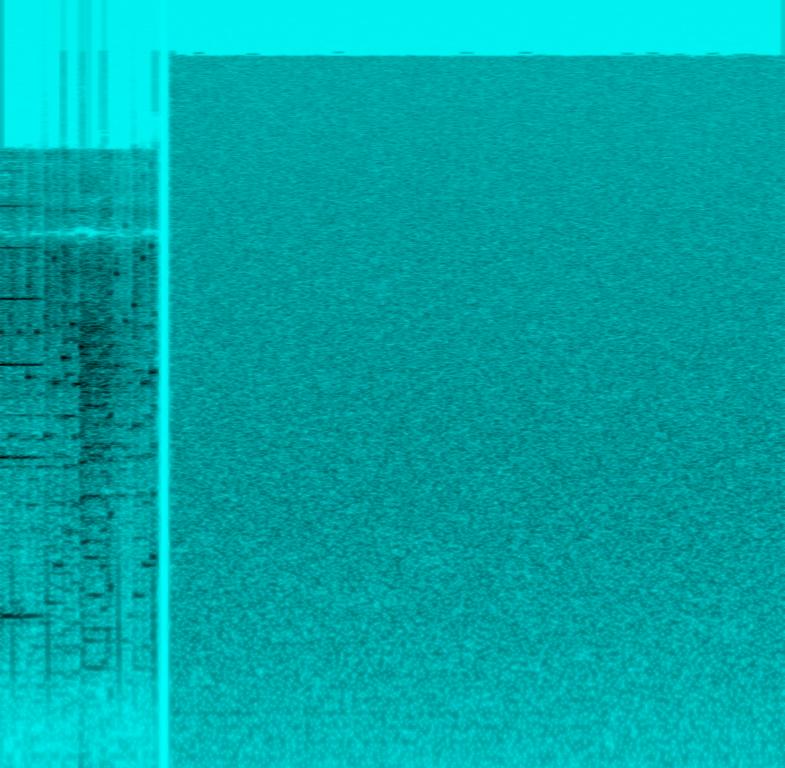
The low quality recording features an uptempo chiptune song playing in the background with some synth bells sound effects. In the second half of the loop, there is a loud static noise. The recording is in mono, thin - as it lacks bass frequencies, crushed - due to the harsh mid range frequencies and it sounds like a video game sound.